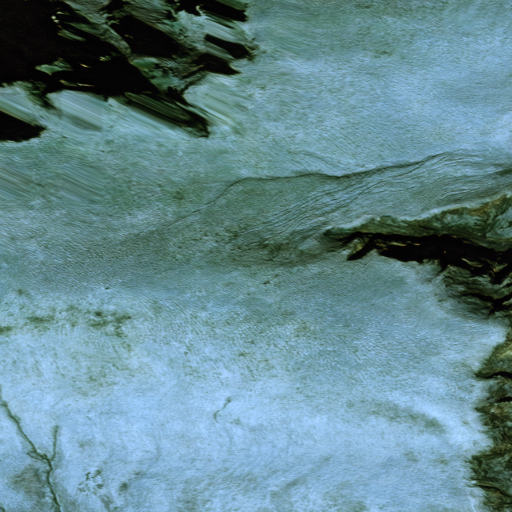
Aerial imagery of island in Alaska named Karpa Island containing only unknown